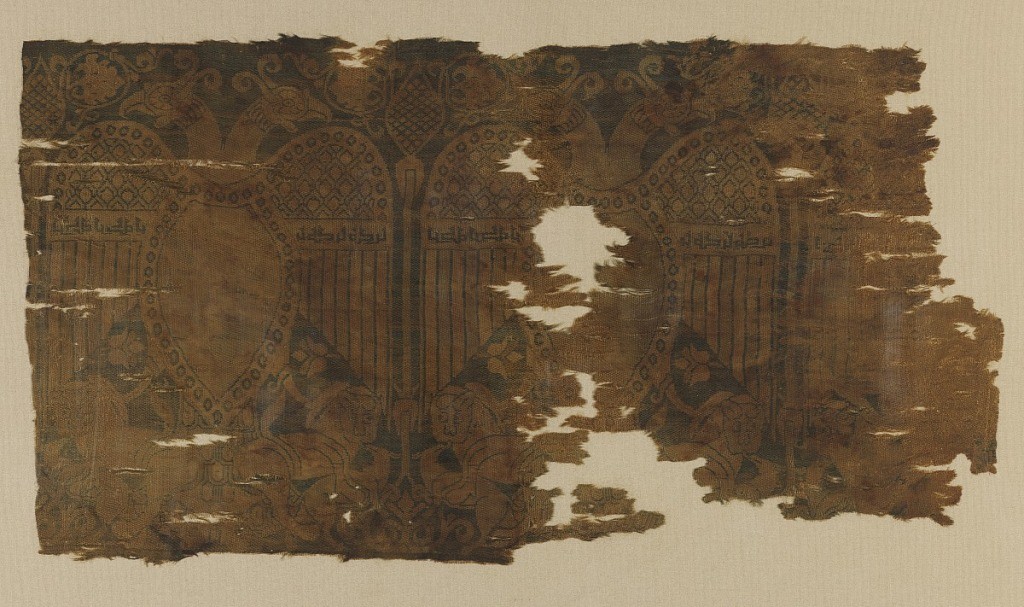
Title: Fragment
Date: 12th century
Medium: silk Technigue: compound weft 1&2 (Z) twill (samite)
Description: Double headed eagles with outspread wings grasping a lioness attacking a gazelle in each claw. Wings have Kufic inscriptions.